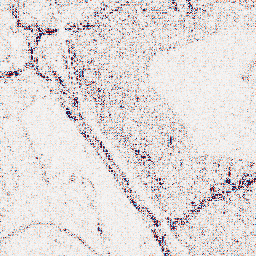
Category: wavelet
Decomposition family: wavelet_biorthogonal
Decomposition parameters: wavelet: bior3.5
level: 1
Upsampling method: cubic_catmull_rom
Upsampling parameters: scale: 2
Upsampling scale: 2